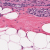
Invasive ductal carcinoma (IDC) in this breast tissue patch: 0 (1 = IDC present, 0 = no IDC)